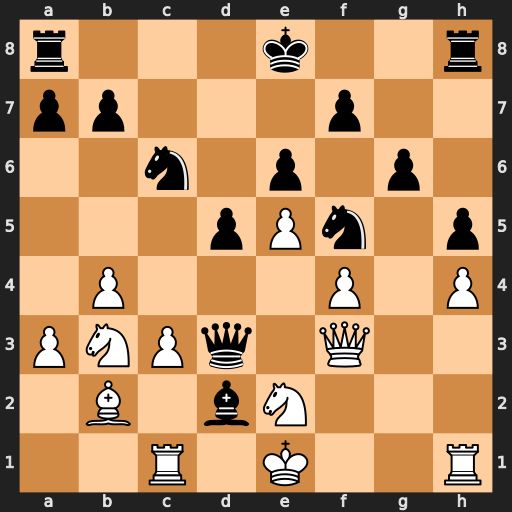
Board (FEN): r3k2r/pp3p2/2n1p1p1/3pPn1p/1P3P1P/PNPq1Q2/1B1bN3/2R1K2R
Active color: w
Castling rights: Kkq
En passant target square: -
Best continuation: Nxd2 Qxf3 Nxf3